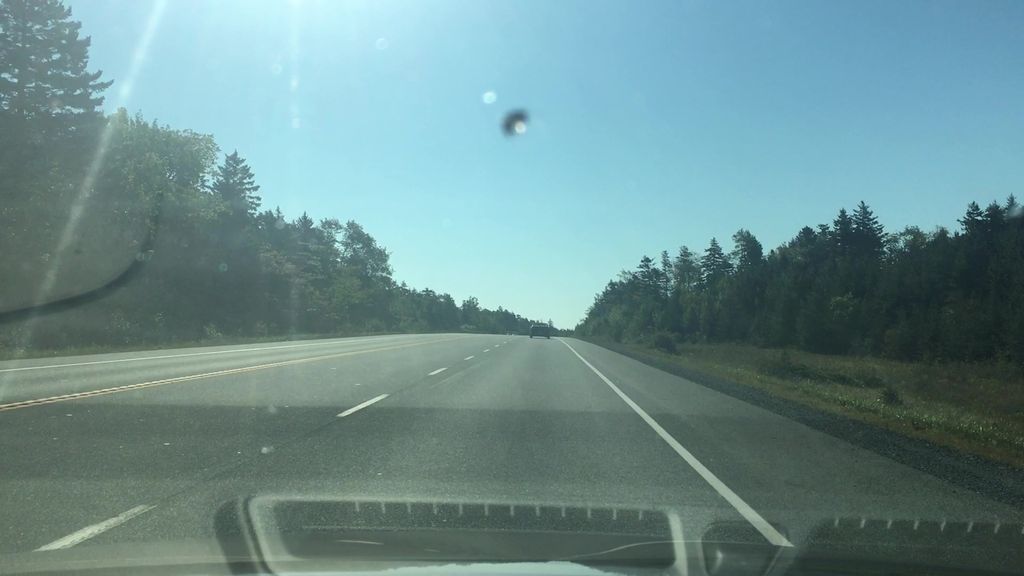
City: halifax